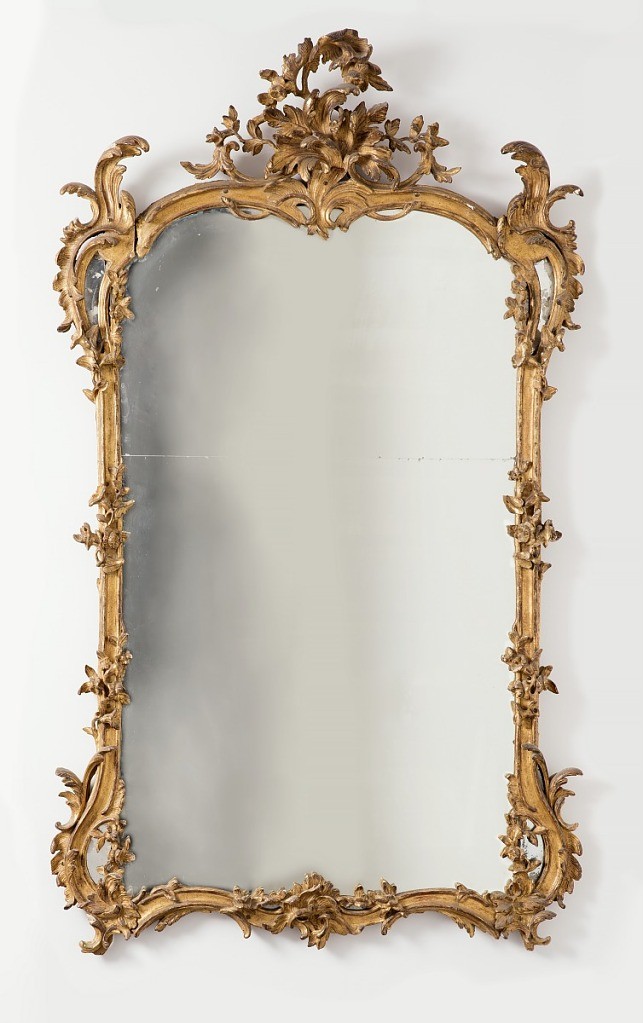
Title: Mirror
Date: ca. 1760
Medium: Carved, gessoed and gilt pine, mirrored glass
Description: Carved and gilded vertical frame, double arch at top with centered tall pyramid of assymetrical foliage carved à jour and tall curved leaf forms at each corner which flow into serpentine curves and then join straight sides; flowers entwined around straight sides; bottom rail dupicates curve at top rail and has assymetrical group of foliage carved at center.  Mirror made in two pieces.